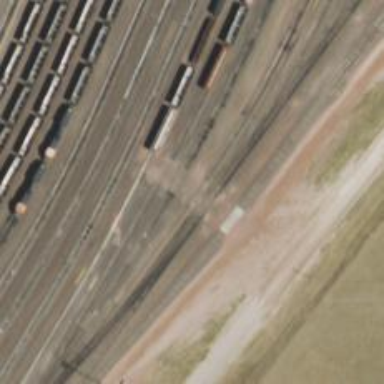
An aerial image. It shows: Railway yard.